Question: I have a problem with <URL>. In one of my sheets, I have two tables. The first contains the employee ID and the total hours; and the second has for each employee, his/her name and ID. Example:
!
I am trying to figure out a formula to look through the second table and if it sees a certain employee ID then it will assign that employee ID with the person's name. I would like to keep the column that lists the employee ID but to have a formula that places the person's name near to his/her ID. The problem is that I do not know how to stick such information. For instance, in D4 should appear "Ben Hale" because the employee ID of E4 matches with the ID that appears in E25.
The expected output is in red (except the value of E18). I want to obtain such output using formulas.
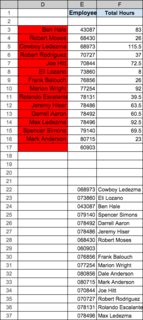
Answer: Please try:
'''
=index(F$22:F$37,match(E3,$E$22:$E$37,0))
'''
copied down to suit.